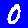
Digit: 0